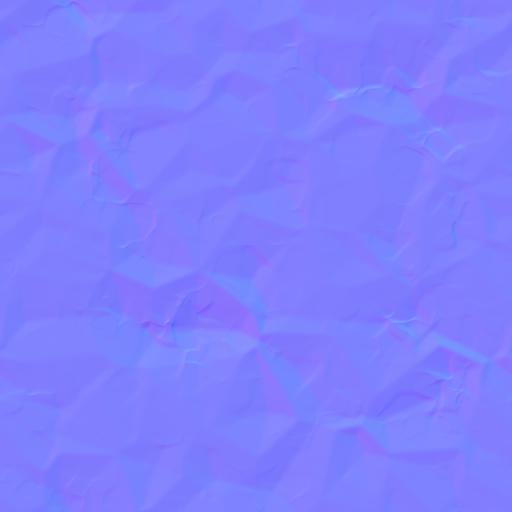
creased paper white